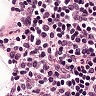
Metastatic tissue present: no